Question: When i load a page in the browser, the javascript code associated is loaded in this array : jquery.min.js/eval/seq/#number#. so i can't debug my js function because i have n files.
What is the role of this array ? and why i have many js files.

My button :
'''
<input type="button" onclick="openFunction();" value="test" name="send"/>
'''
my function openFunction() in test.js file
when i debug with firebug in the first click it stoped in my breakpoint but after every call it create a new file and i can't debug my function.
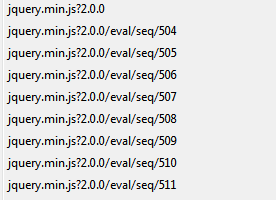
Answer: That's the version of the file so that the file wouldn't be there in the cache.
suppose you have 'one.js'
'''
<script src="one.js"></script>
'''
second time you modify your one.js and to make sure that this wouldn't be there in cache you'd do change the version of the file by querying like this:
'''
<script src="one.js?v=1"></script>
'''
would take this file without clean refresh the browser takes the one.js file assuming it's a new file 'one.js?v=1' but actually this is taking just 'one.js'
They're all the same file - that's a query string which forces a non-cached version of the file.
---
If you are seeing all of them while debugging then you can use last one file which is going to take action:
'''
jquery.min.js?2.0.0/eval/seq/511
'''